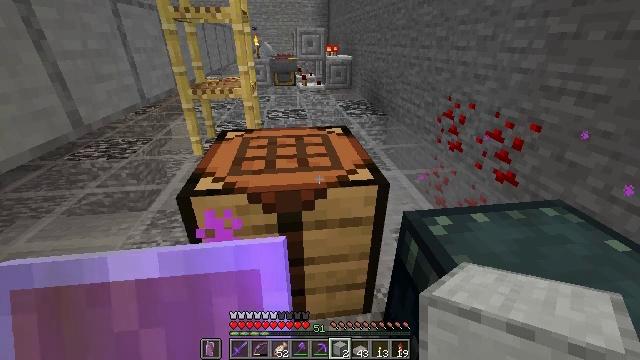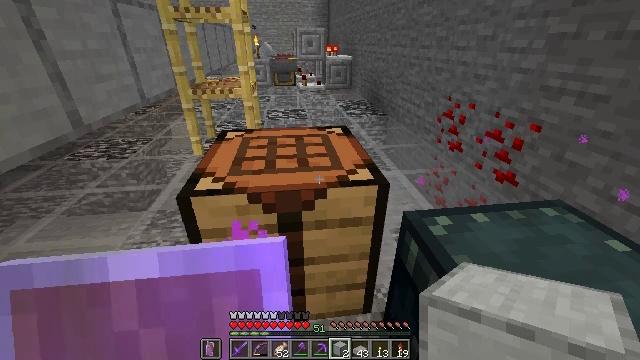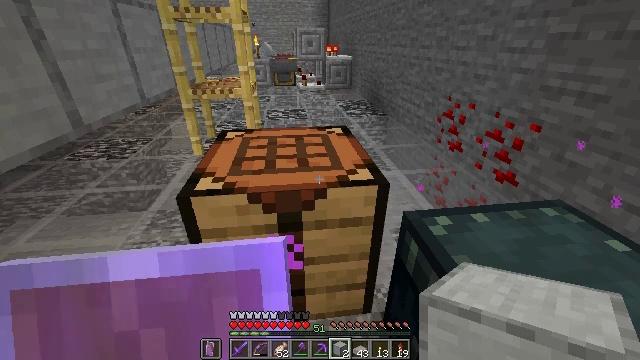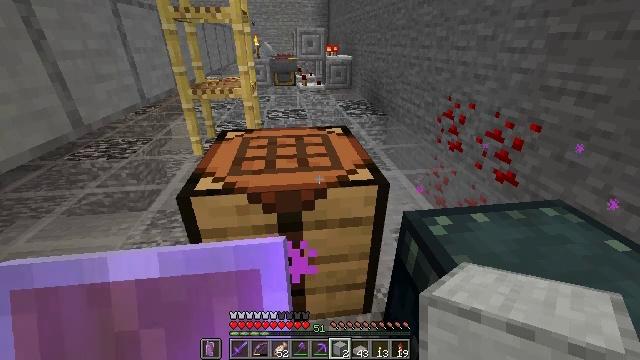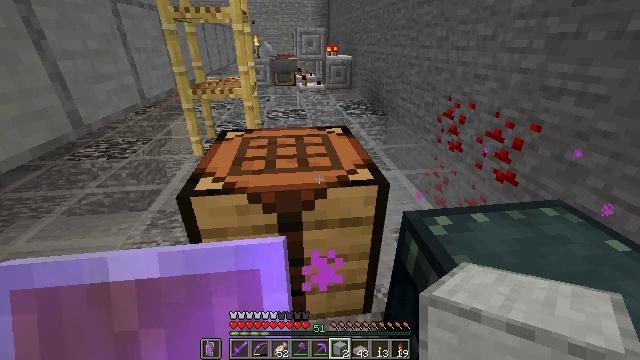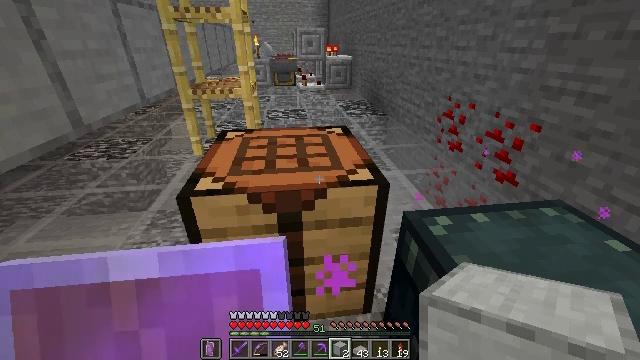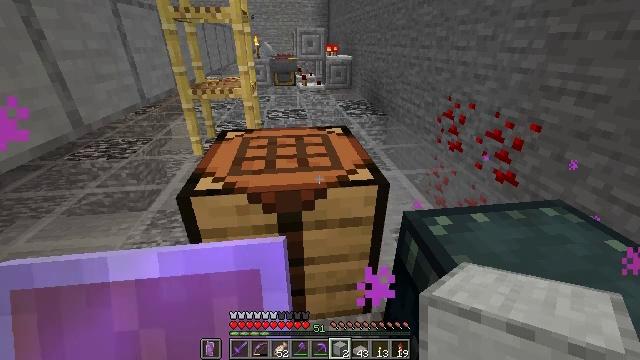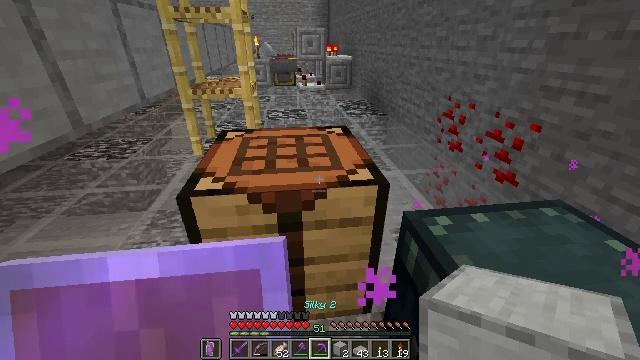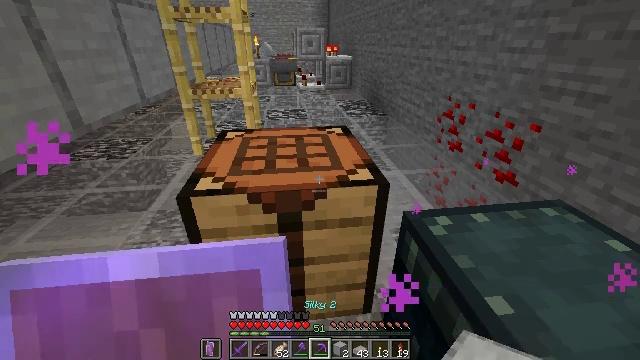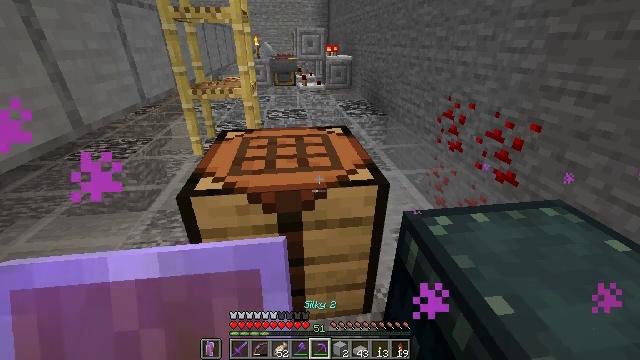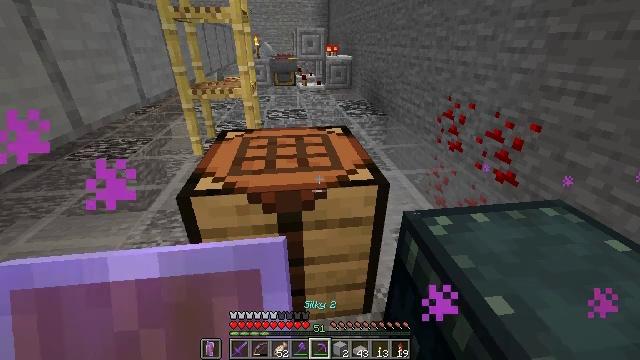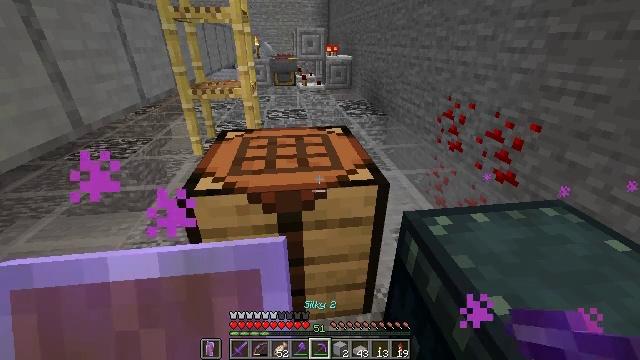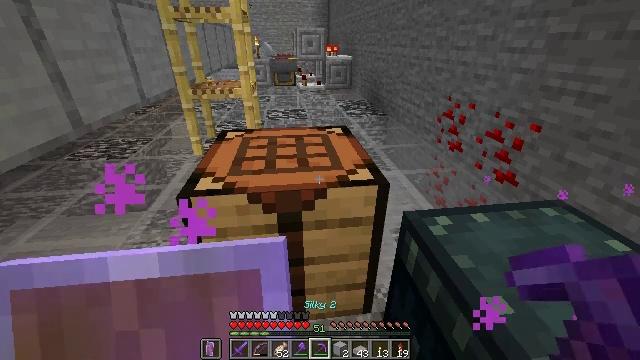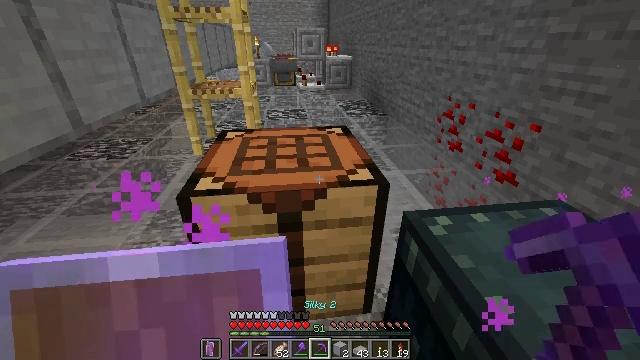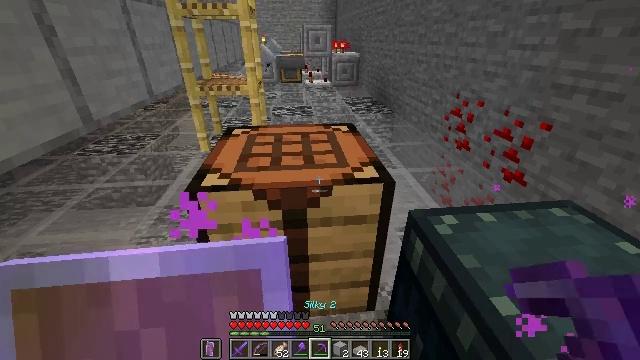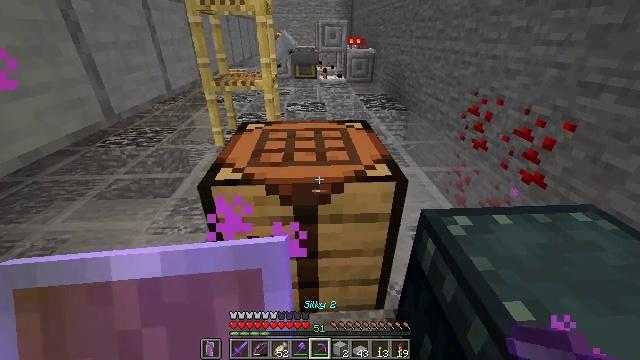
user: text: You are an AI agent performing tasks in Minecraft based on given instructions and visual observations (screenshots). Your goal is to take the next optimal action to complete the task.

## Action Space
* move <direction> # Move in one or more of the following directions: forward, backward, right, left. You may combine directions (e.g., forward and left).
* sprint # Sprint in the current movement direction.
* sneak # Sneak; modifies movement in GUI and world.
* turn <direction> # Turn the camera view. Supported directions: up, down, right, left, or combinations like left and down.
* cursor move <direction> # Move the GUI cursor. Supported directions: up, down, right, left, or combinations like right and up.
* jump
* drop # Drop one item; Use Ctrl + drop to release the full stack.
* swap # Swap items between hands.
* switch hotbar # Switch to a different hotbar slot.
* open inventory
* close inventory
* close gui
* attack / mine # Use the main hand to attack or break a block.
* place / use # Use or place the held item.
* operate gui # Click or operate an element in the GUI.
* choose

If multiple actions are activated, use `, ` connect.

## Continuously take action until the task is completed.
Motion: motion action
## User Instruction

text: Recycle the crafting table.
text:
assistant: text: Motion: no_op
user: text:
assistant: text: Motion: no_op
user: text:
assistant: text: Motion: no_op
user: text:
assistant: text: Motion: no_op
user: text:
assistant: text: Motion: no_op
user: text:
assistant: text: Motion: no_op
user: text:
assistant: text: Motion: no_op
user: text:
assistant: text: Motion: no_op
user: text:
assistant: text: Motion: no_op
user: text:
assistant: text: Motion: no_op
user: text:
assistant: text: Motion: no_op
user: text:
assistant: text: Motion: no_op
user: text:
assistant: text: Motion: no_op
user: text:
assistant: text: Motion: turn left
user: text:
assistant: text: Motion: turn left
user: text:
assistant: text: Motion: no_op
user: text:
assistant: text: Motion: no_op
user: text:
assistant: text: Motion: no_op
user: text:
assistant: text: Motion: no_op
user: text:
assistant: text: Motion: no_op
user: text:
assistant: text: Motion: no_op
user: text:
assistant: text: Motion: no_op
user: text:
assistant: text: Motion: attack / mine
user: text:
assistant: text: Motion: attack / mine
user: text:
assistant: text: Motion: attack / mine
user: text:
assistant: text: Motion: attack / mine
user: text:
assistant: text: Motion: attack / mine
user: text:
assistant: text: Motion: attack / mine
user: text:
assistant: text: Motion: attack / mine
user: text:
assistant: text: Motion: attack / mine